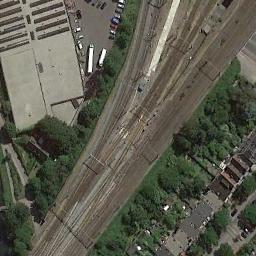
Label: railway